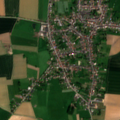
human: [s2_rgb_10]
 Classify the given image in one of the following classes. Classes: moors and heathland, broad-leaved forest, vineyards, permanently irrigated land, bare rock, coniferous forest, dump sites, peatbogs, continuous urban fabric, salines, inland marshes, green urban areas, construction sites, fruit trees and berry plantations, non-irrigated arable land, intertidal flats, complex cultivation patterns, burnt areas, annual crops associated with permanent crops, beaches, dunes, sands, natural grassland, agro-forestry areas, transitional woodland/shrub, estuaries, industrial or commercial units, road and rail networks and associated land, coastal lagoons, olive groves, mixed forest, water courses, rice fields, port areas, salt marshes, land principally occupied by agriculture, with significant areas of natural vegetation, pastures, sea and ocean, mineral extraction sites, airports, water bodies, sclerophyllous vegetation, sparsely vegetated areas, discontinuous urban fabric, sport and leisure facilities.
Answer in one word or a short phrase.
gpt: discontinuous urban fabric, non-irrigated arable land, pastures, complex cultivation patterns, broad-leaved forest